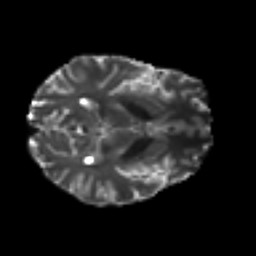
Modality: T2w
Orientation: axial
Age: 32
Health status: ill
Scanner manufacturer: philips
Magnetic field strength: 3 T
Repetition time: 9 s
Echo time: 0.127 s